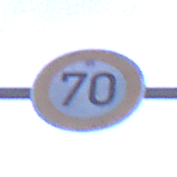
Verkehrszeichen: Geschwindigkeit70
Umgebung: Outdoor, Suburban
Tageszeit: SunriseSunset
Wetter: PartlyCloudy
Licht: Natural
Jahreszeit: NotSpecified
Kontrast: LowContrast